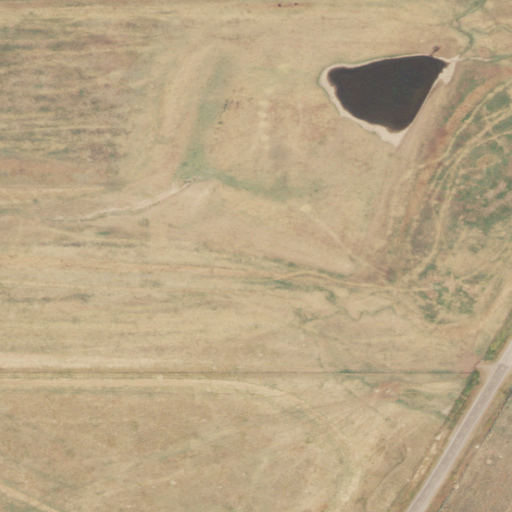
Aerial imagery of valley in Wyoming named Goblin Gulch containing grassland and shrub